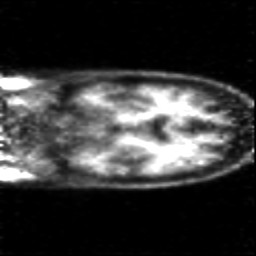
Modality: PET
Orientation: coronal
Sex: female
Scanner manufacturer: siemens